Question: From a multiline table I'm trying to extract (and count) all unique combinations between every two rows.

I have found a way by creating intermediate tables: 1) I use JOIN to create the combinations between each "city" and "zone" row. 2) I rearrange the result into one single column (as necessary for the following UNIQUE function) by entering a TRANSPOSE function every 7th row (because there are 7 columns). 3) I then use UNIQUE and COUNTIF in a third table for the final result.
Link to the example with data and desired result on first sheet, and my solution on the second sheet: <URL>
As my final sheet will be rather large (~2000 rows, 40 columns, ~4000 unique combinations expected), my main problem with my own solution is the manual step to rearrange the city/zone combinations into one single column as preparation for the UNIQUE function.
Is there a way to achieve the same final result without the intermediate steps from my solution?
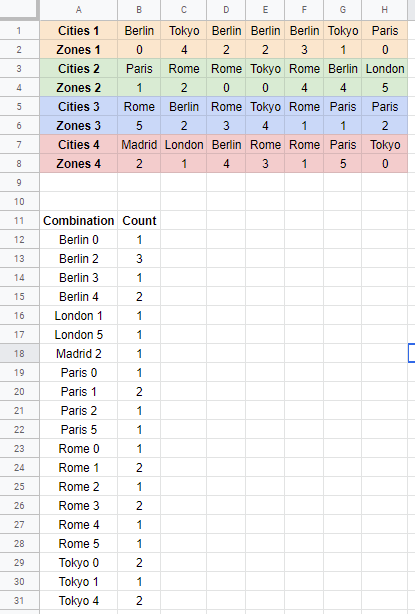
Answer: C11:
'''
=ARRAYFORMULA(QUERY(TRANSPOSE(SPLIT(QUERY( TRANSPOSE( QUERY("☯️"&QUERY(TO_TEXT(B1:H8),"skipping 2",0)&" "&QUERY(B2:H8,"skipping 2",0),,2^99)),,2^99),"☯️"))," Select Col1, count(Col1) group by Col1",0))
'''
- Create two arrays with query's skipping, one containing cites and other containing zones- JOIN those arrays with a delimiter using Query headers- SPLIT and TRANSPOSE to create a single column- QUERY to create a frequency count.